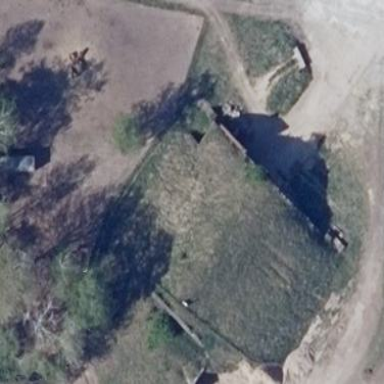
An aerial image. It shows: Bunker.